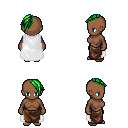
a pixel art fantasy rpg character, female body template, human, dark skin, white cape, robe skirt, green long mohawk hairstyle, four views (front, back, left, right), 2x2 character sprite sheet, small pixel art, hard edges, no anti-aliasing